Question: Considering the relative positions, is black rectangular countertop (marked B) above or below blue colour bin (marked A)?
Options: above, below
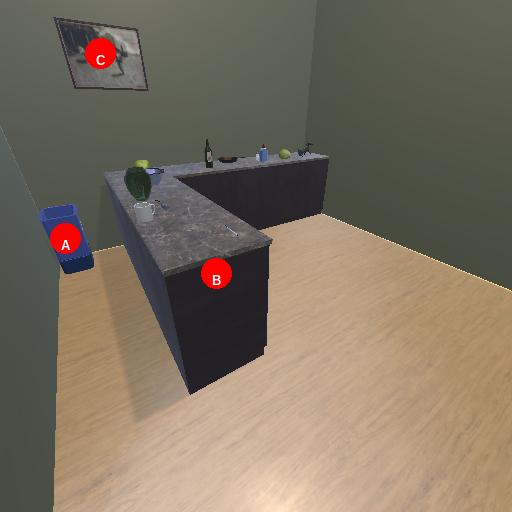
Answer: above